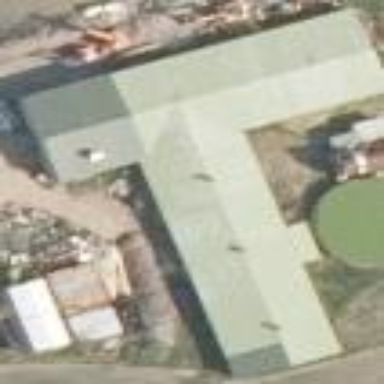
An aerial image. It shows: Agricultural building used as cowshed.